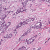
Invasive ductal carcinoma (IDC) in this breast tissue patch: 1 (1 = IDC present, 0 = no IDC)